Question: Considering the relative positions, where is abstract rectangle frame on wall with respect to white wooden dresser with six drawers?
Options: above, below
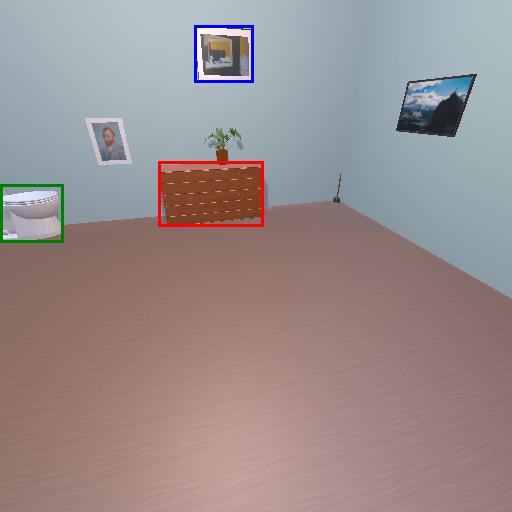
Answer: above